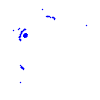
Particle: pion